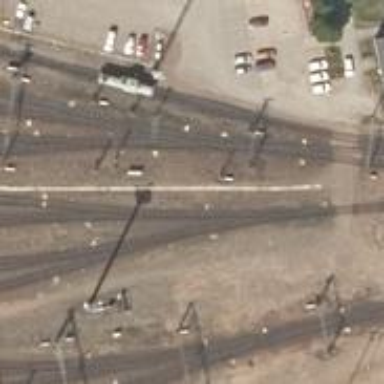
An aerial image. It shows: Rail yard with electrified contact lines for the railway.